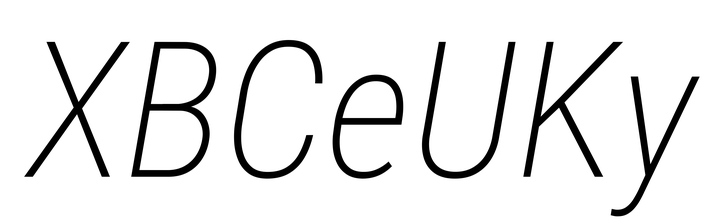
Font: Roboto-Italic_Condensed_ExtraLight_Italic